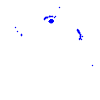
Particle: pion